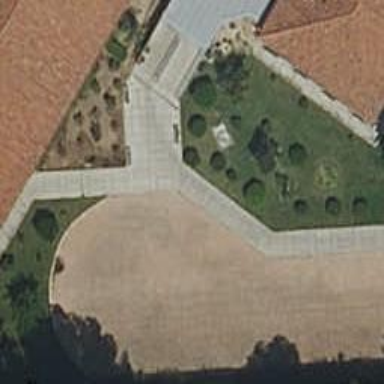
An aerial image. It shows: Garden area designated for leisure land.